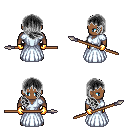
a pixel art fantasy rpg character, male body template, human, dark skin, underdress, metal pants, gray right-swept hairstyle, gold gloves, black shoes, spear, four views (front, back, left, right), 2x2 character sprite sheet, small pixel art, hard edges, no anti-aliasing